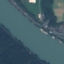
Label: River